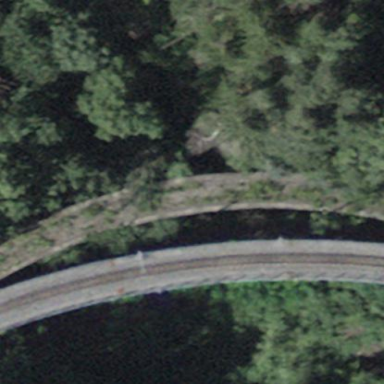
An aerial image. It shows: Viaduct bridge created by man.